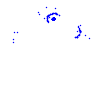
Particle: kaon